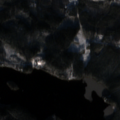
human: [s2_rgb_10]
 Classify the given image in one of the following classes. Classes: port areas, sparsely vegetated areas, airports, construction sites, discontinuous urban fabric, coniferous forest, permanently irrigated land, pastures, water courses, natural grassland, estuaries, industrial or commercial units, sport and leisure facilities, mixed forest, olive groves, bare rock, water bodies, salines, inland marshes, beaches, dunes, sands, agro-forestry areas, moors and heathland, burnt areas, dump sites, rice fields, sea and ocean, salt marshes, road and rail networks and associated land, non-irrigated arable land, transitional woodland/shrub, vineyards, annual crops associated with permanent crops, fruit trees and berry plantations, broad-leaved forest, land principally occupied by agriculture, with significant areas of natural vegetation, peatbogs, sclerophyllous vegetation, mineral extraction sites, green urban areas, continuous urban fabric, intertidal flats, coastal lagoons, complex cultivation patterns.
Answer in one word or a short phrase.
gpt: coniferous forest, mixed forest, water bodies